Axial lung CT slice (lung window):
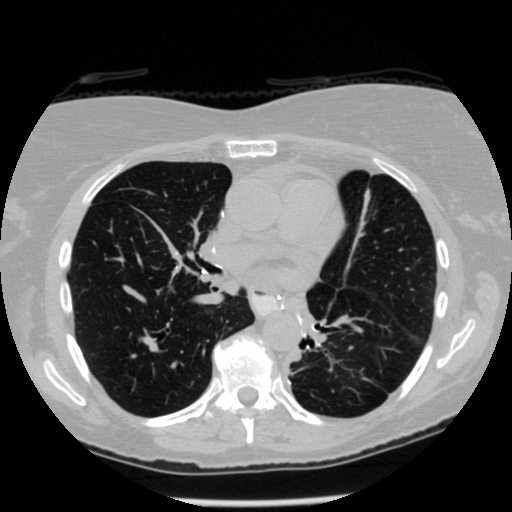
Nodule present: no